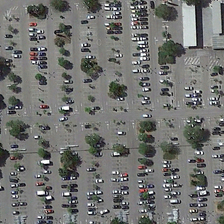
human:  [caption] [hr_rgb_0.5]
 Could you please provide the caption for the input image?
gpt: most cars in the parking lot and dark green trees .

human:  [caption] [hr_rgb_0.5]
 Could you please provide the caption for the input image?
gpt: most cars in the parking lot and dark green trees .

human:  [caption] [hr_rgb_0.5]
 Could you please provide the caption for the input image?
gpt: several trees around a large parking lot .

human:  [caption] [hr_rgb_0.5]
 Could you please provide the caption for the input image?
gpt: several trees around a large parking lot .

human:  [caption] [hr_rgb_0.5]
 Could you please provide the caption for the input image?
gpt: several trees around a large parking lot .